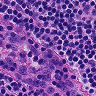
Metastatic tissue present: no